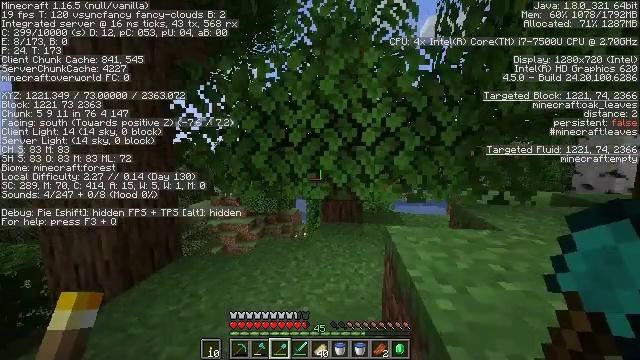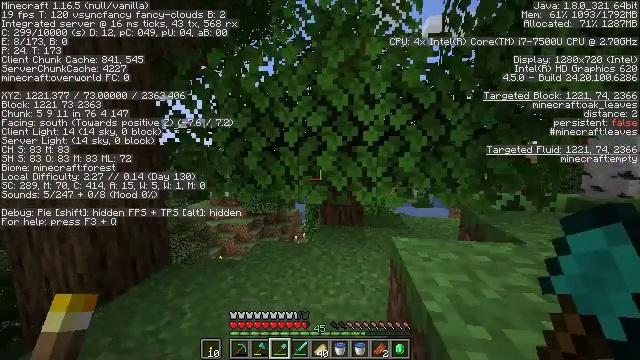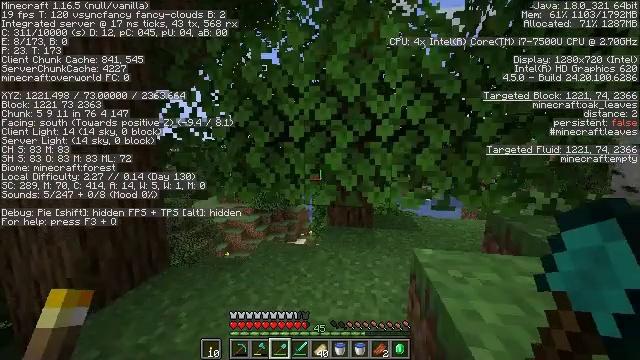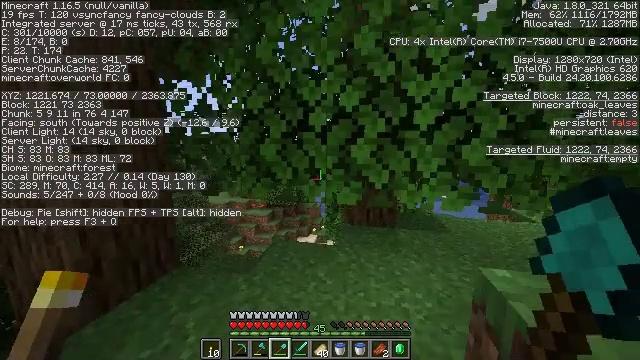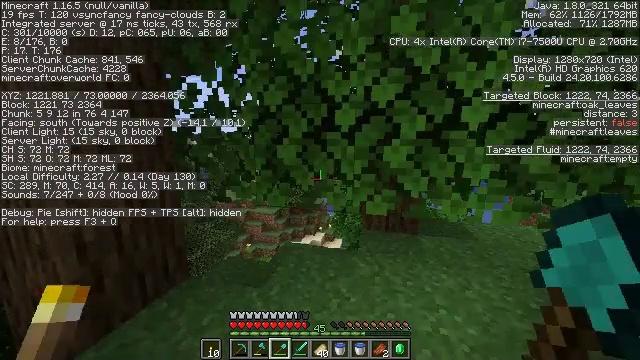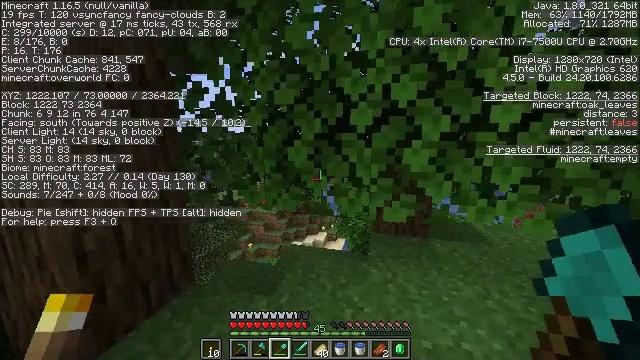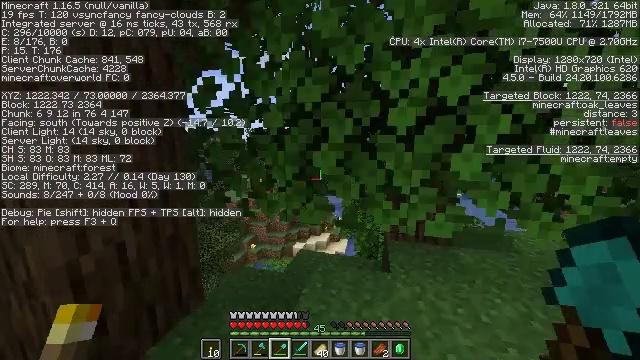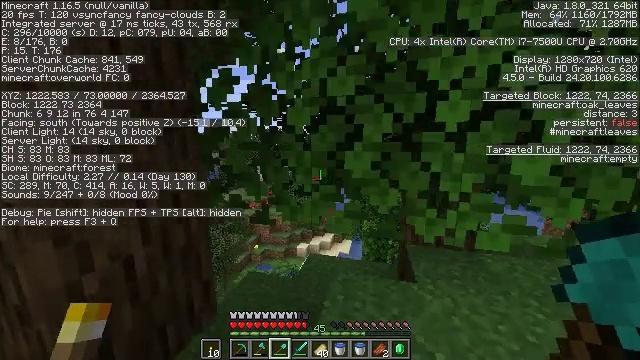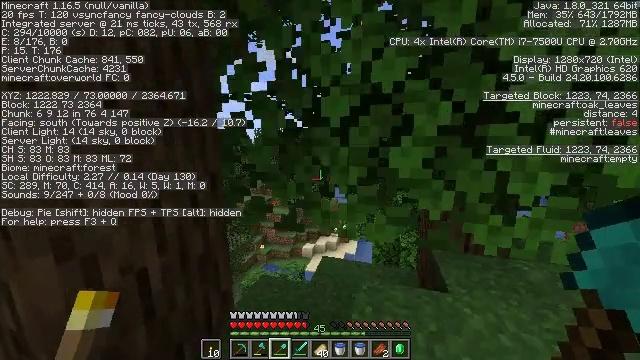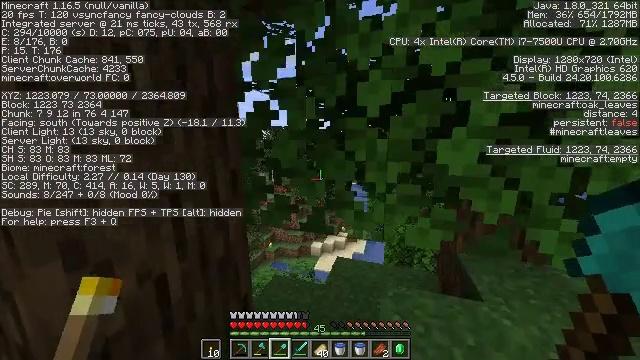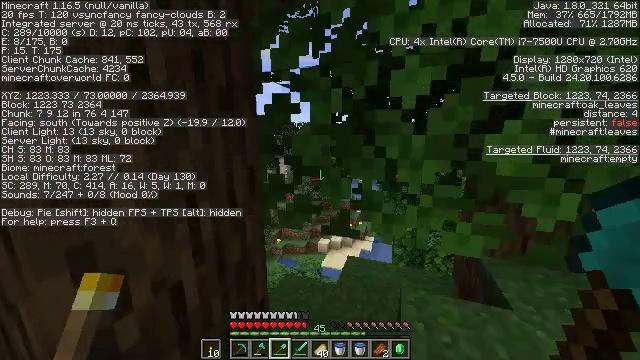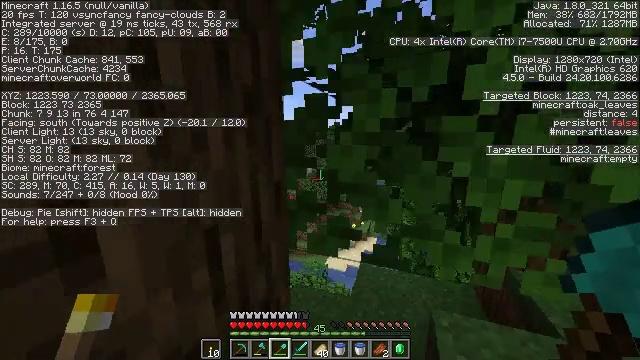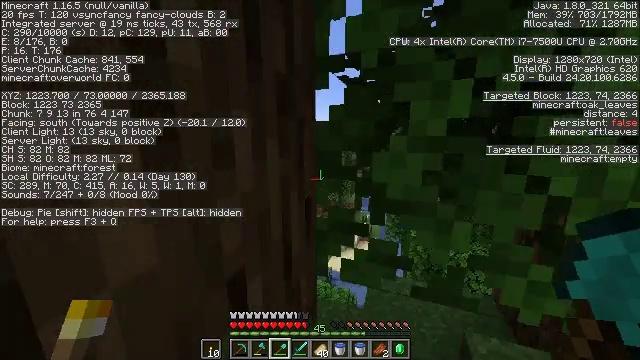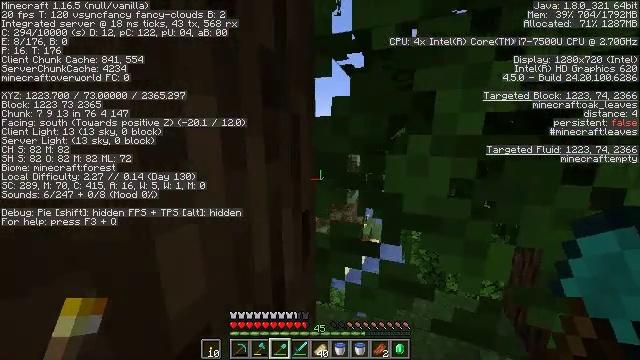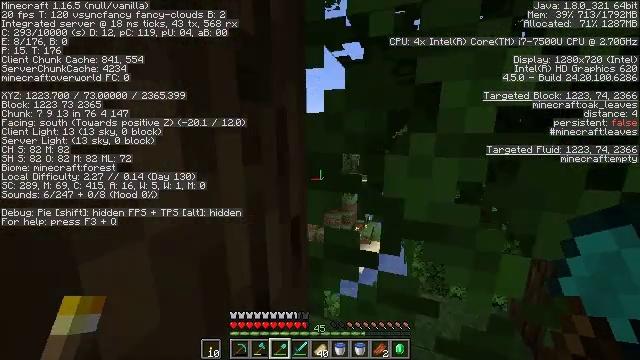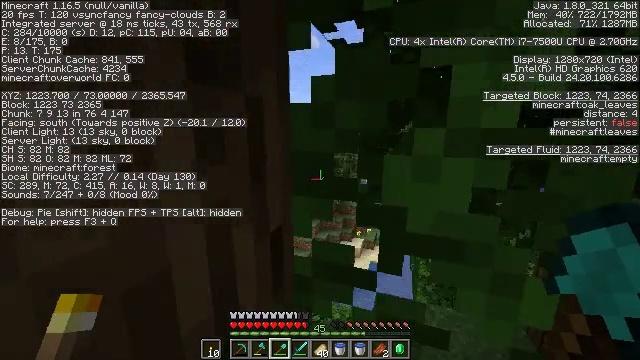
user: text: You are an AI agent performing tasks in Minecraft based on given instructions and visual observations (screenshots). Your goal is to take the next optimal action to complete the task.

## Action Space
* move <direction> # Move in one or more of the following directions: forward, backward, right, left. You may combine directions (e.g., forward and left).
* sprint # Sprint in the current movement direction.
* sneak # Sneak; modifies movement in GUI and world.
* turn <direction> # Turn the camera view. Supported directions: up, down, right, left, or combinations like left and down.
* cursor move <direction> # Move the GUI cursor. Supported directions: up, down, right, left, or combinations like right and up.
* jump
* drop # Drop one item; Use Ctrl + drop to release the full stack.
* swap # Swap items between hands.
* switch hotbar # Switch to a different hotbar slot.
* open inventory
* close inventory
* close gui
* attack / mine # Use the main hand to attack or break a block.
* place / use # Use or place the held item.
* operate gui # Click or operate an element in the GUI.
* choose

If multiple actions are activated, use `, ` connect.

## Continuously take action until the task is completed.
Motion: motion action
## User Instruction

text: Remove oak leaves from branches.
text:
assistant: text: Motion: move forward, sprint
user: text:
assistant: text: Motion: move forward and move left, sprint, turn left
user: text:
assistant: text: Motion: move forward and move left, sprint, turn left and down
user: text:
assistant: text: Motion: move forward and move left, sprint, turn left
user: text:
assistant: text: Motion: move forward and move left, sprint
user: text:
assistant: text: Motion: move forward and move left, sprint
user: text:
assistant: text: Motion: move forward and move left, sprint
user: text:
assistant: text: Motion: move forward and move left, sprint, turn left
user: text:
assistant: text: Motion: move forward and move left, sprint, turn left
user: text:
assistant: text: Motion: move forward and move left, sprint, turn left
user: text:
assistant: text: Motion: move forward and move left, sprint
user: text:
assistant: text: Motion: move forward and move left, sprint
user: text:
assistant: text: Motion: move forward and move left, sprint
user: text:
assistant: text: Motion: move forward and move left, sprint
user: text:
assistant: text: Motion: move forward, sprint
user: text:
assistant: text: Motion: move forward, sprint
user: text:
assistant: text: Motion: move forward, sprint
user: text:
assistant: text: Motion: move forward, sprint, turn right
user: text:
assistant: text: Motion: move forward, sprint, turn right and down
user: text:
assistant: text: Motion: move forward, sprint, turn right and down
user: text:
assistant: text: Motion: move forward, sprint, turn right and down
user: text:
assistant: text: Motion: move forward, sprint, turn right and down
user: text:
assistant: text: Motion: move forward, sprint, turn right and down
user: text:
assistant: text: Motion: move forward, sprint, turn right and down
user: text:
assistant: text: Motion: turn right, attack / mine
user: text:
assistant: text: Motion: attack / mine
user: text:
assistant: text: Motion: turn left, attack / mine
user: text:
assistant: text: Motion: turn left, attack / mine
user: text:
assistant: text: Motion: turn left, attack / mine
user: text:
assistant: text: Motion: turn left and up, attack / mine